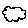
Label: cloud